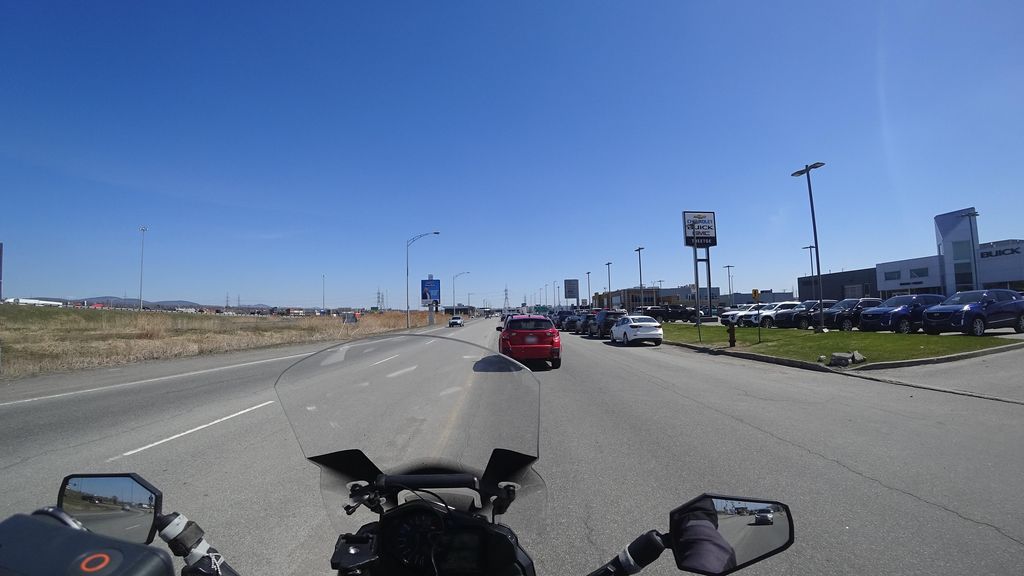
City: quebec_city